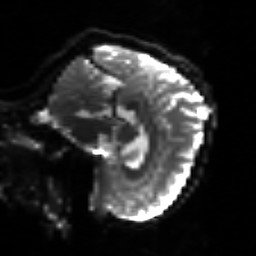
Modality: sbref
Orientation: sagittal
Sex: female
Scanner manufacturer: siemens
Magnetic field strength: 3 T
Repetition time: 5 s
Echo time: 0.071 s